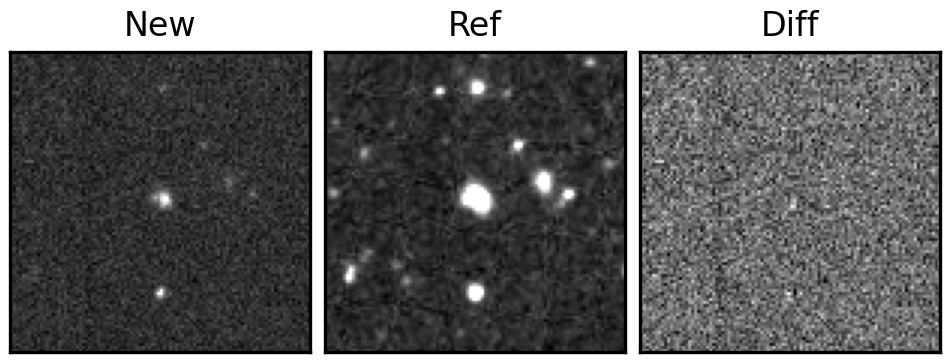
Label: real